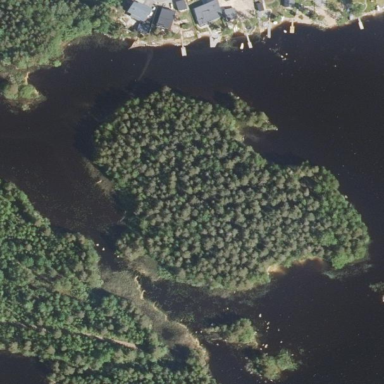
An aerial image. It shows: Islet surrounded by woodland.